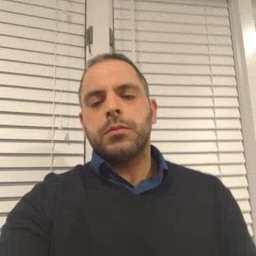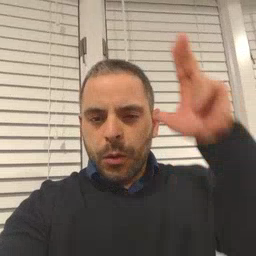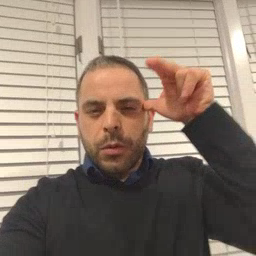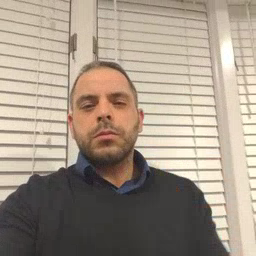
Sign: horse